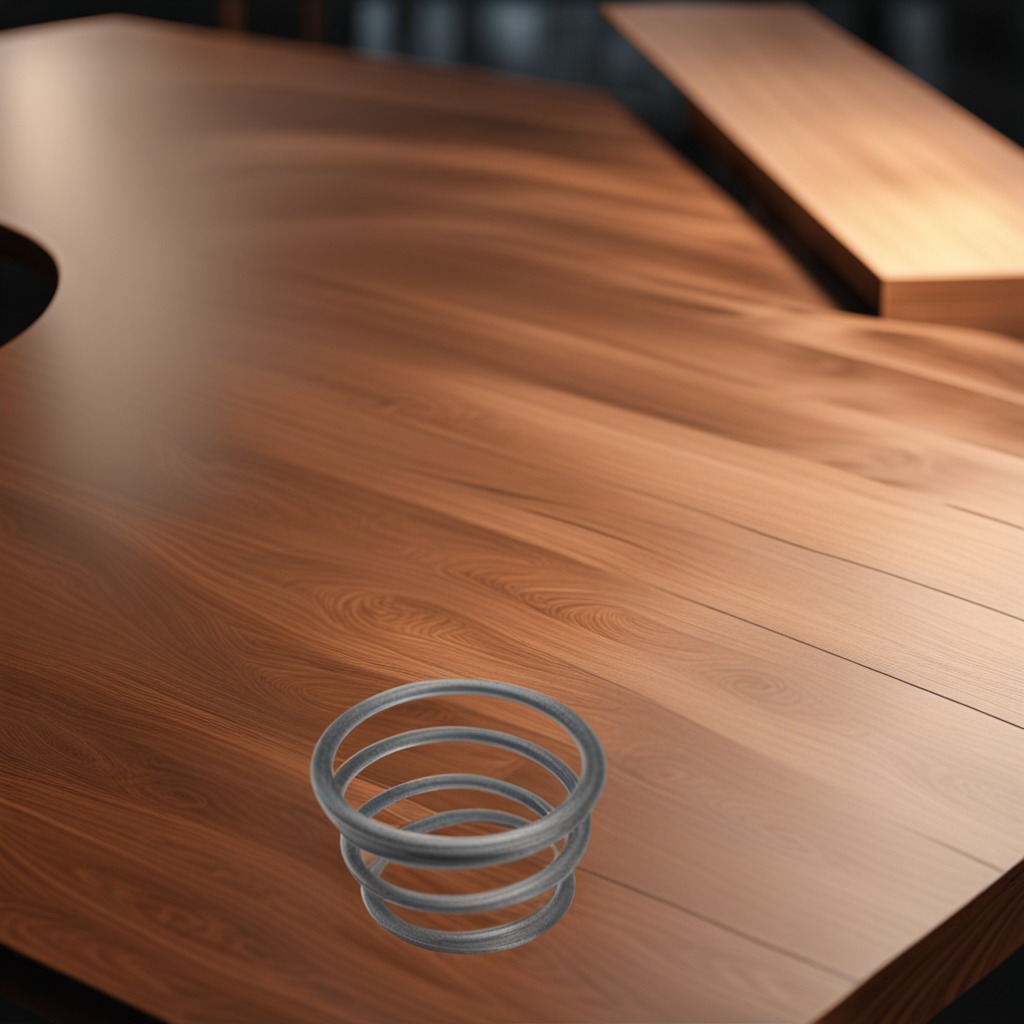
A coiled metal spring lies on the wooden table.